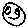
Label: smiley face